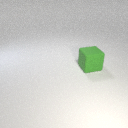
large green rubber cube